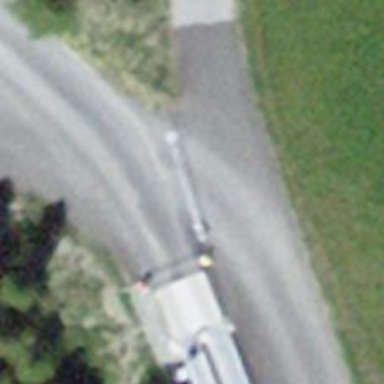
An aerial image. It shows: Lift gate barrier.